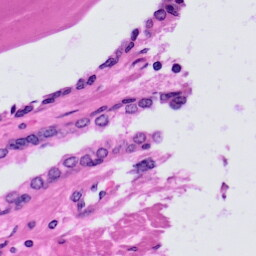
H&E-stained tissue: Prostate